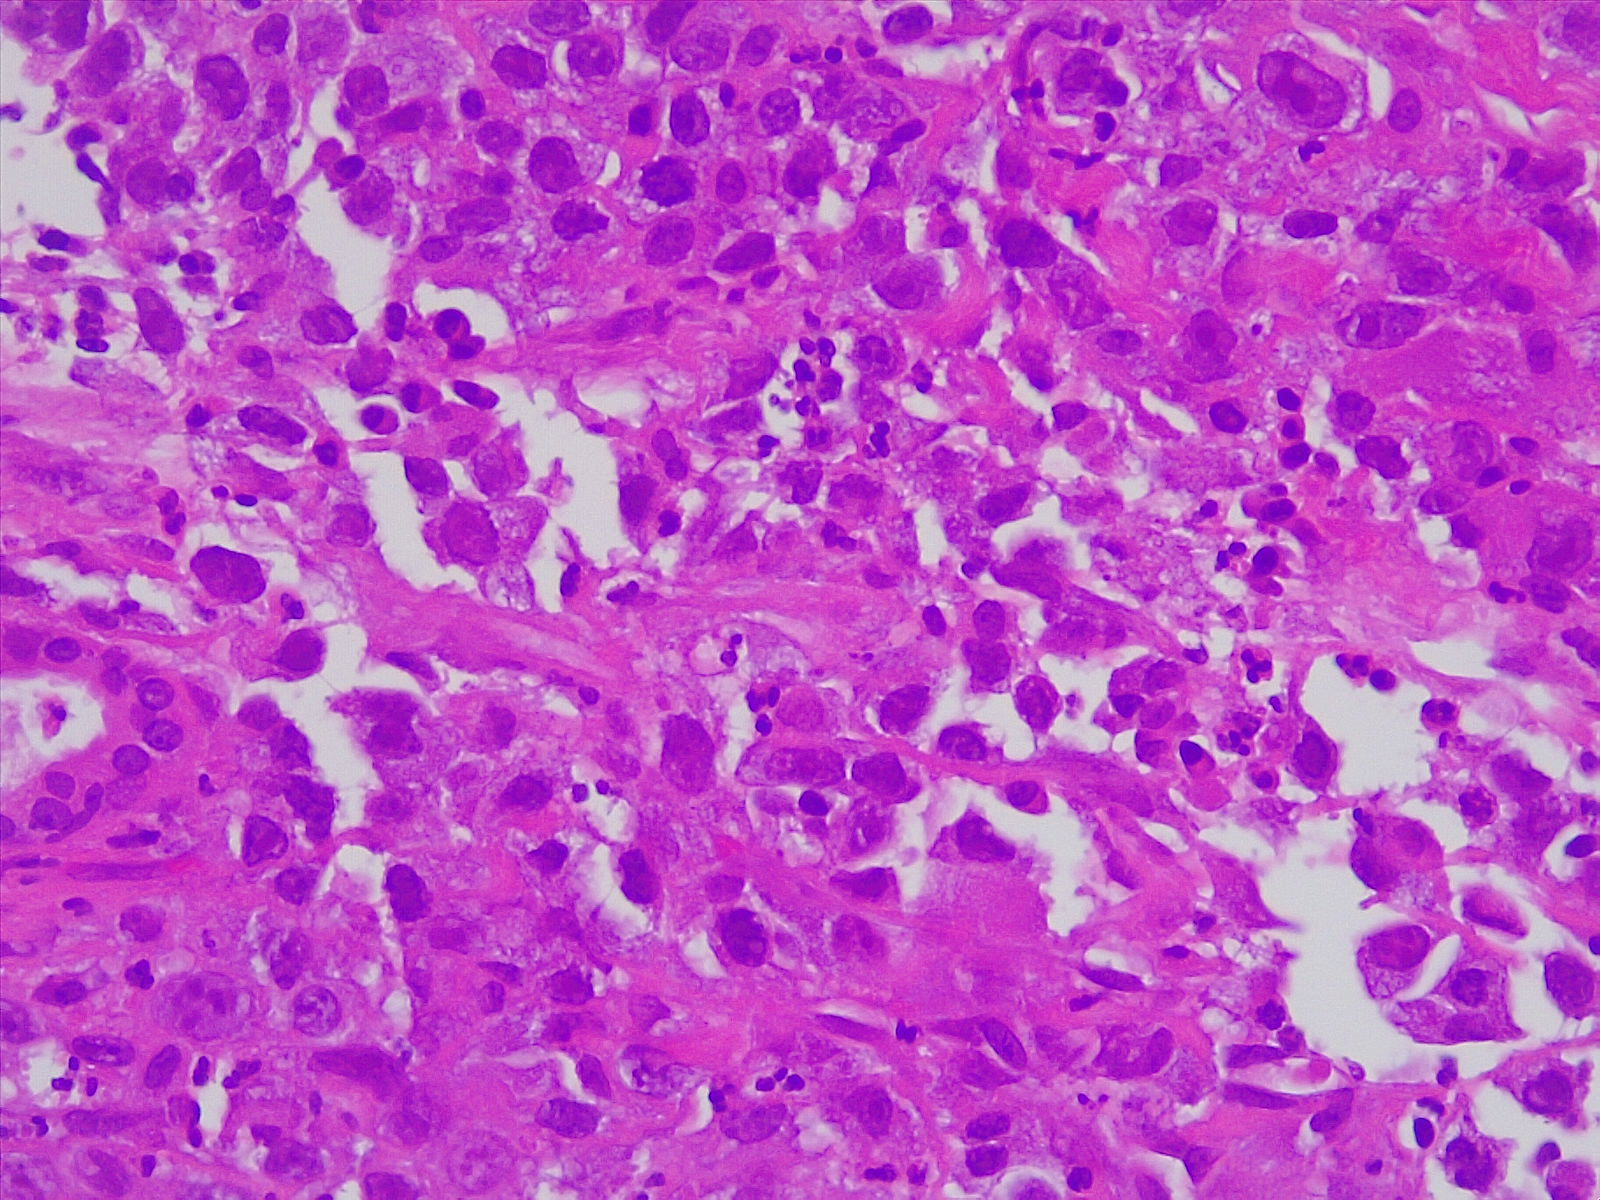
Label: lung adenocarcinoma, poorly differentiated